Interaction volume radius: 10 \u00c5
Interaction volume height: 15 \u00c5
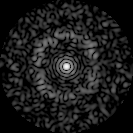
Disorder parameter: 0.8029